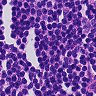
Metastatic tissue present: no